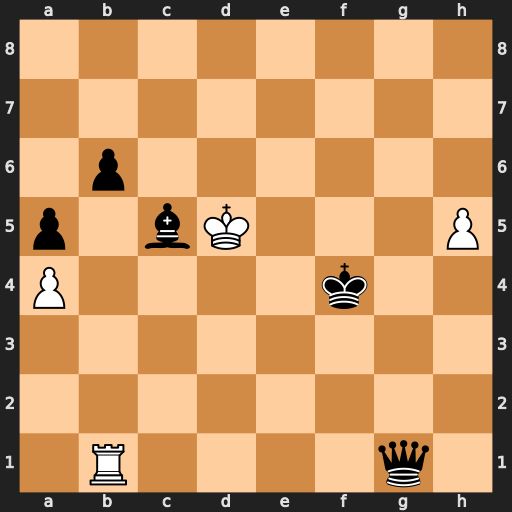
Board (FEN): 8/8/1p6/p1bK3P/P4k2/8/8/1R4q1
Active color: w
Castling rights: -
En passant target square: -
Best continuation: Rxg1 Bxg1 h6 Bc5 h7 Ke3 h8=Q